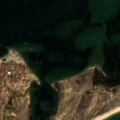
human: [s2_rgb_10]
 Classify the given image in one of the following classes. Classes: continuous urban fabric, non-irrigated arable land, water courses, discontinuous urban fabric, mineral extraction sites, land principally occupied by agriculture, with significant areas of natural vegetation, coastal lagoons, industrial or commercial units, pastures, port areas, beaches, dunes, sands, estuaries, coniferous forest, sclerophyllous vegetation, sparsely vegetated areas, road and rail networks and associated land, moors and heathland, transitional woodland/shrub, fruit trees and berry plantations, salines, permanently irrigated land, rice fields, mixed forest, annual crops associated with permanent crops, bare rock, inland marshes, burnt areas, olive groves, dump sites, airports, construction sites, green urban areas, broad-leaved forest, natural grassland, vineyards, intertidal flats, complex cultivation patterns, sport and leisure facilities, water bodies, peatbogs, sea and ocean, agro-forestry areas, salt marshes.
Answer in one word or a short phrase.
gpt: beaches, dunes, sands, intertidal flats, coastal lagoons, sea and ocean